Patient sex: M
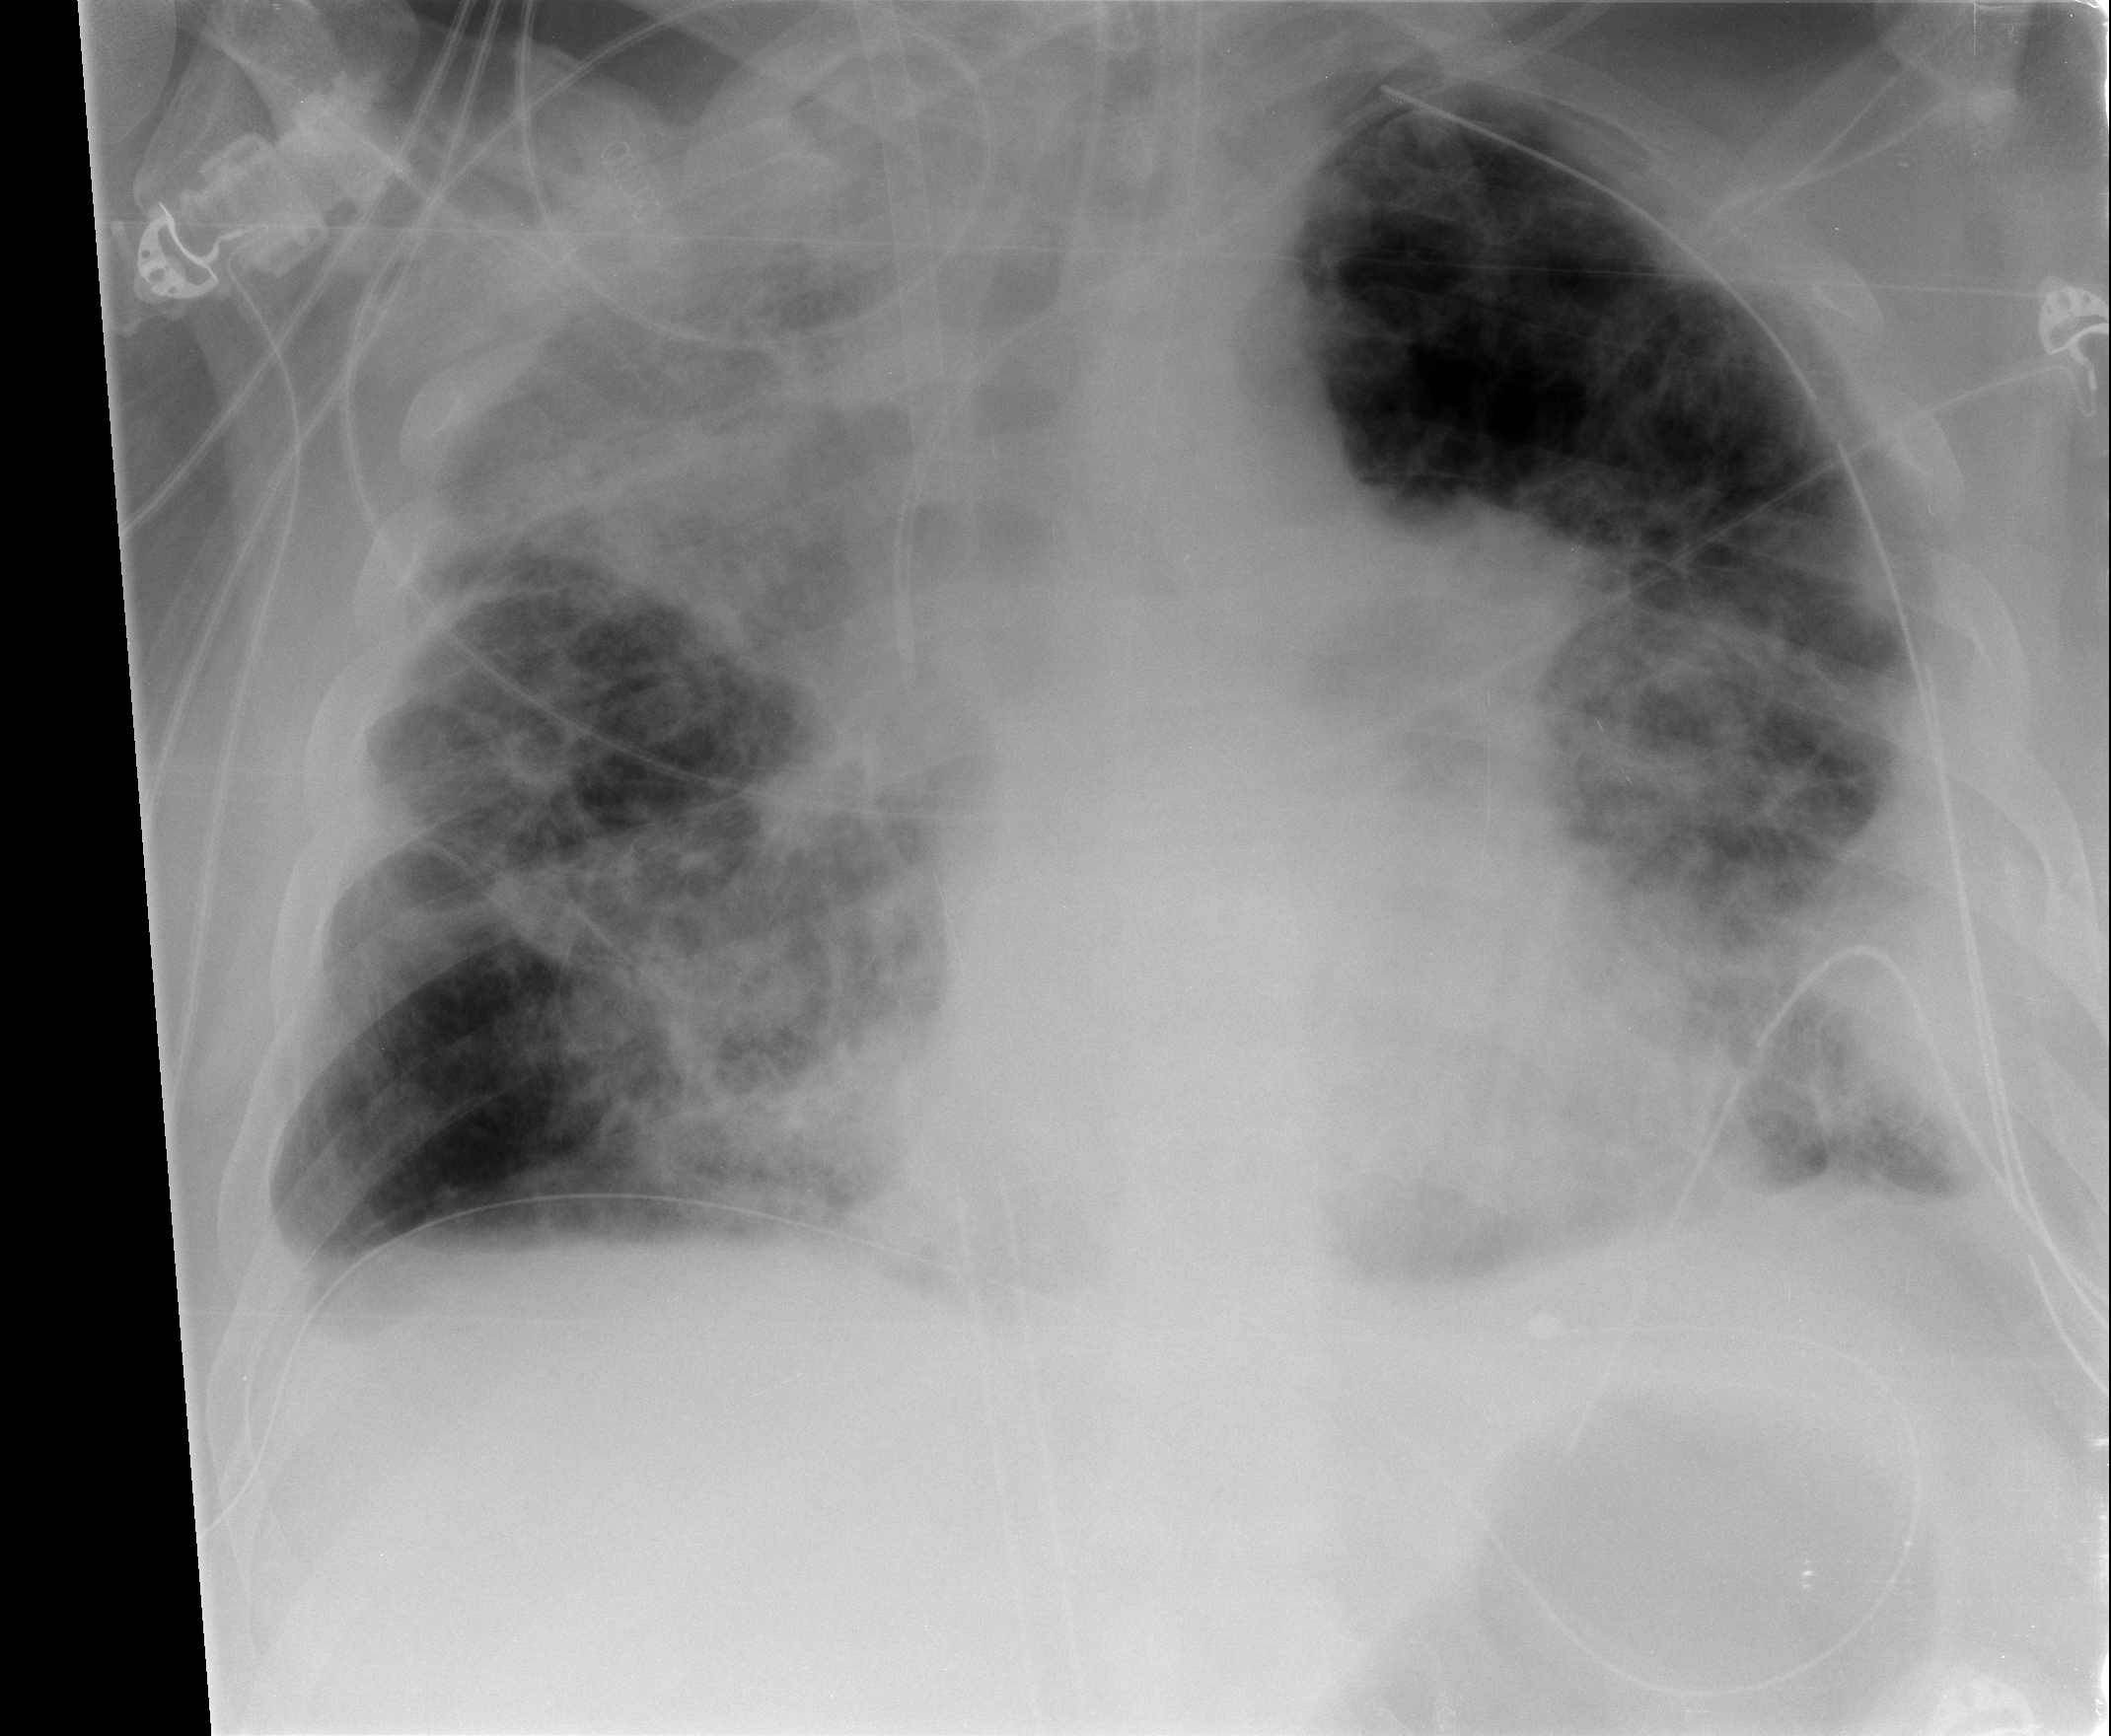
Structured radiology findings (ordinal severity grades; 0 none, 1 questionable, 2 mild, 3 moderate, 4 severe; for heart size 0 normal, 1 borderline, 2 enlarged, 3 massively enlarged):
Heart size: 1
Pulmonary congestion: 2
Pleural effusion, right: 2
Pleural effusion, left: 3
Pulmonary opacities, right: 3
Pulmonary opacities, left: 3
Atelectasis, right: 3
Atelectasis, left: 3